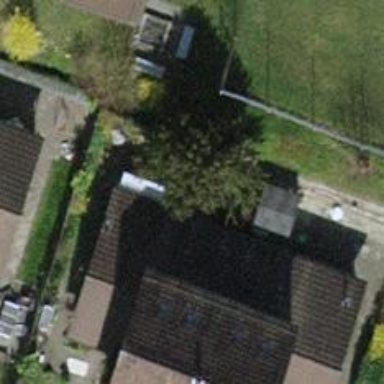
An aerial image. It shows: Semi-detached house.